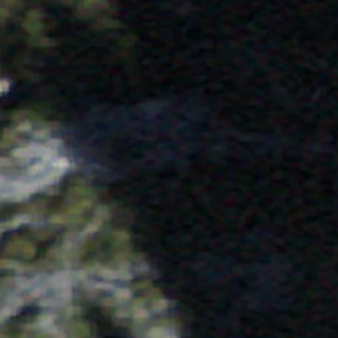
Label: other